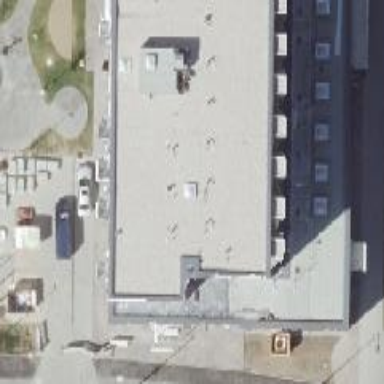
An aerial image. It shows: Building with apartments and flat roof.